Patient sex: F
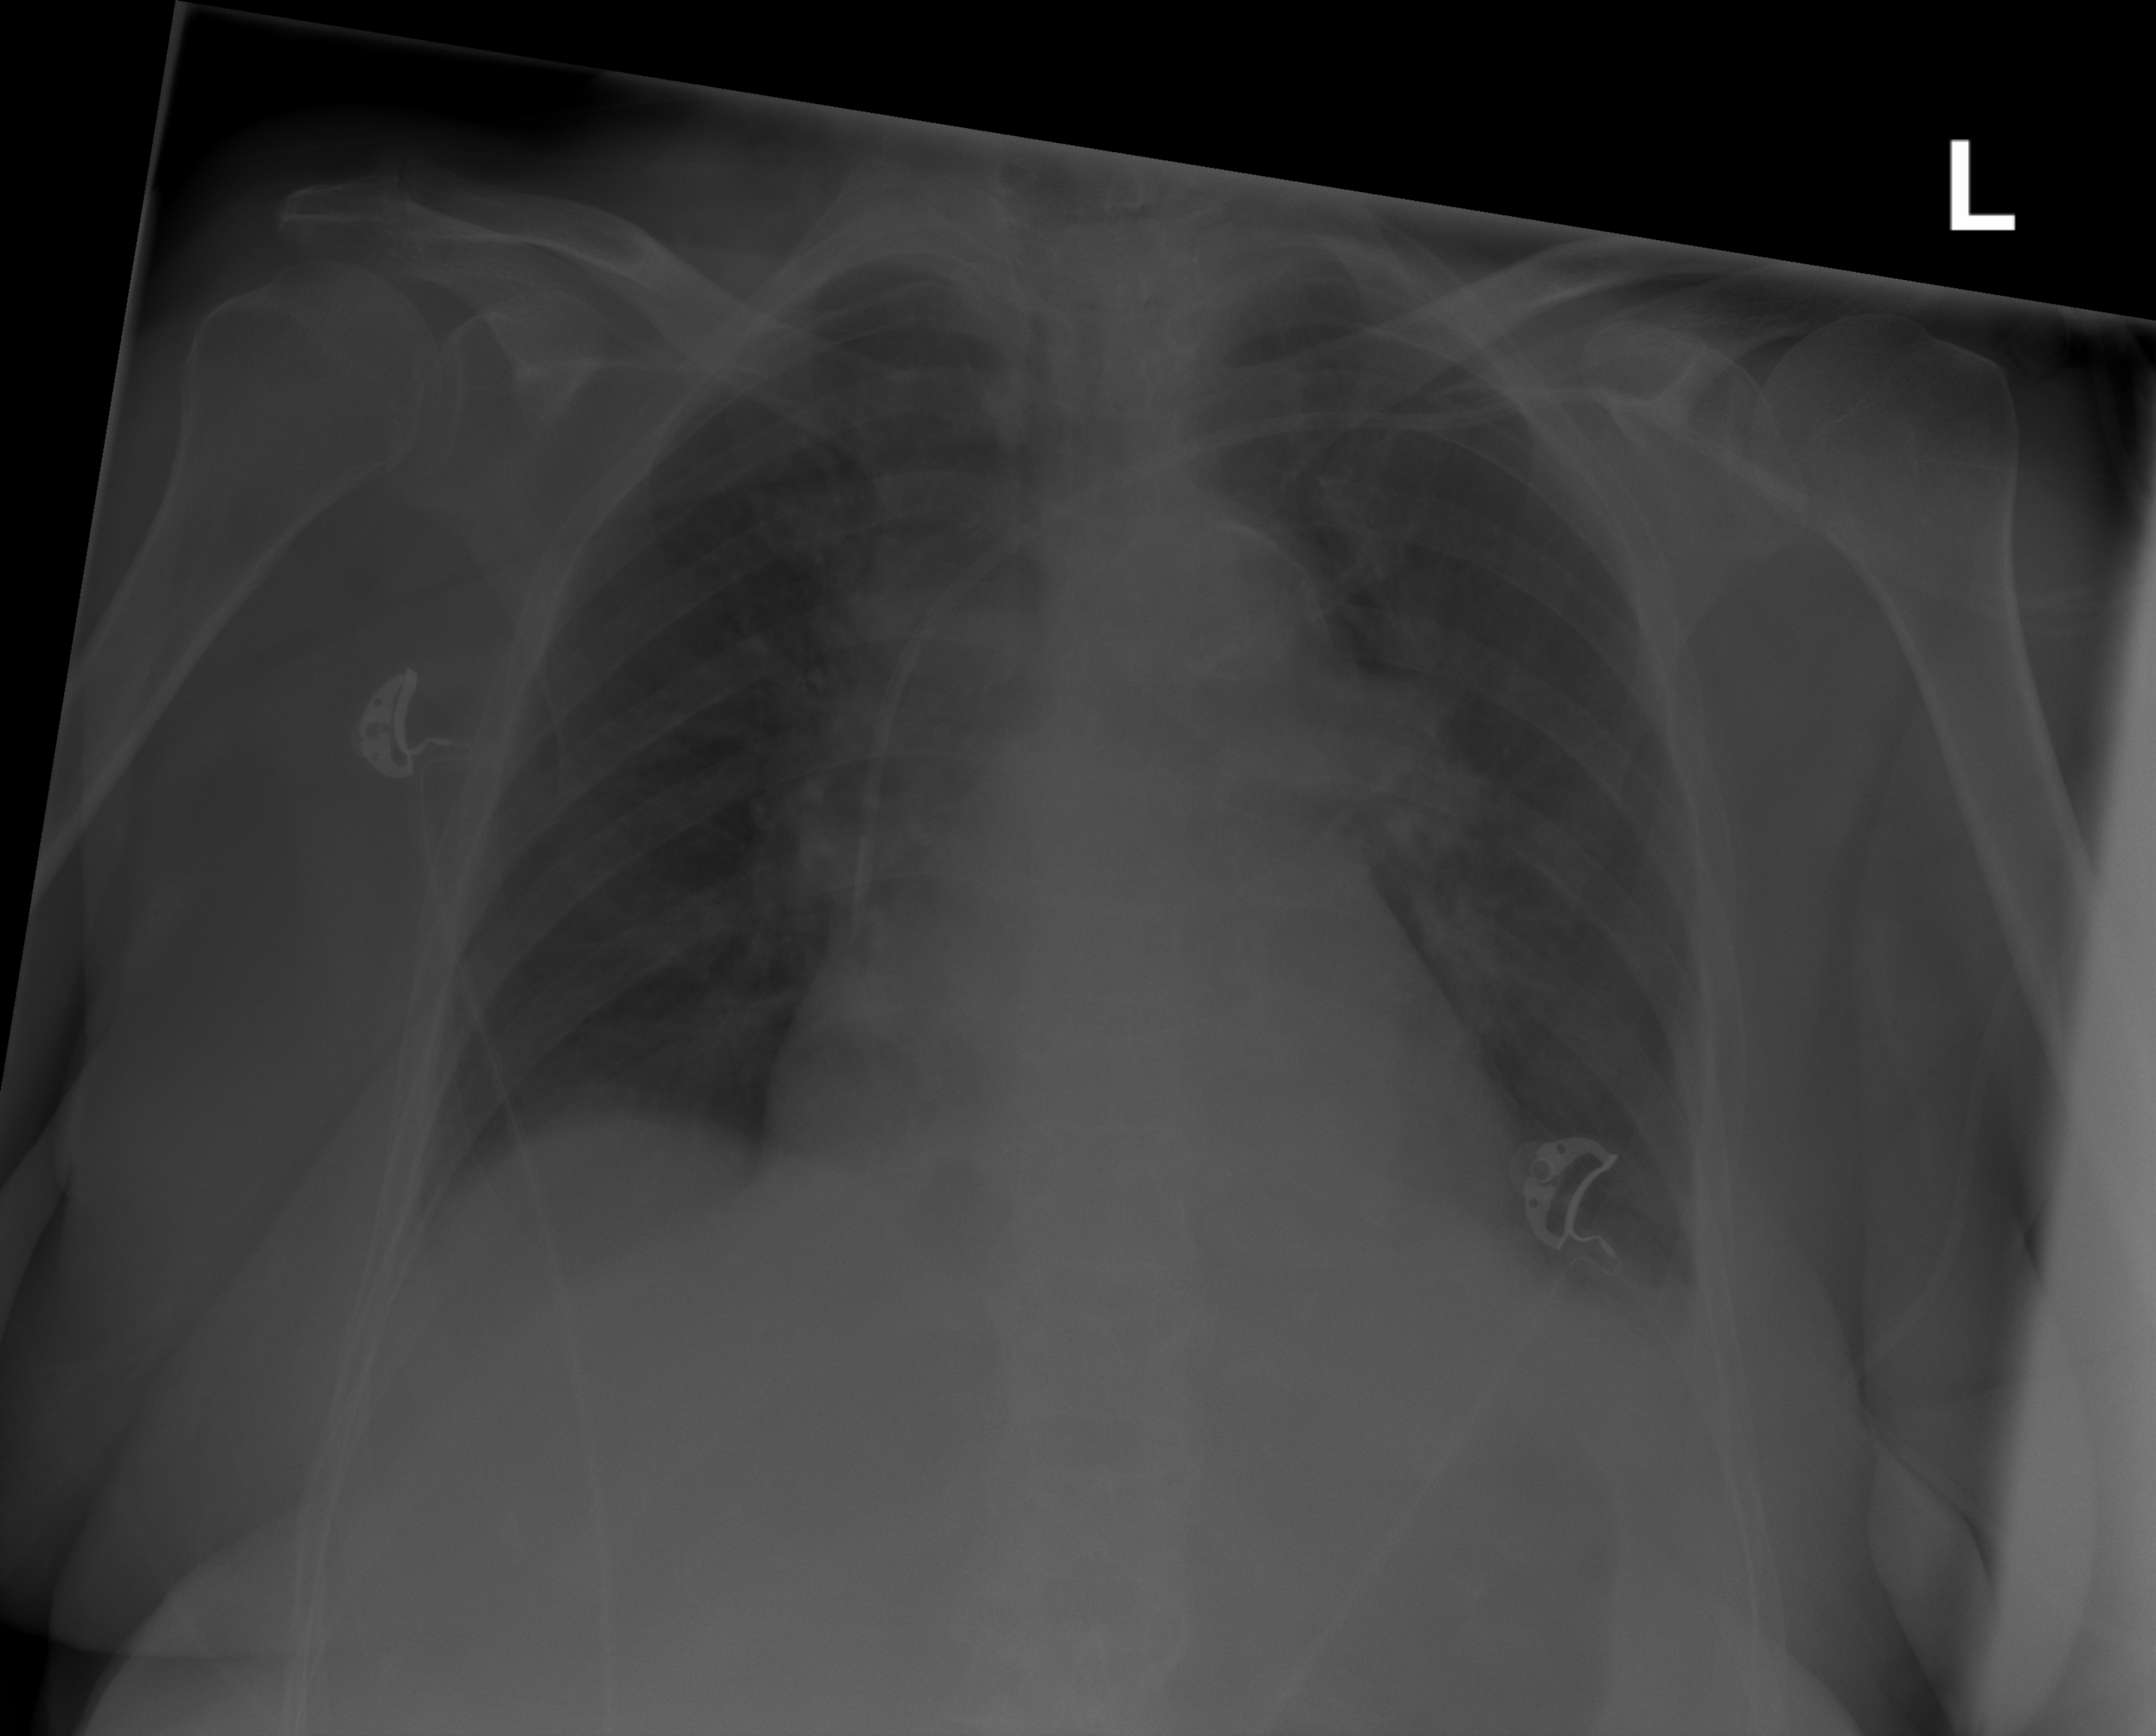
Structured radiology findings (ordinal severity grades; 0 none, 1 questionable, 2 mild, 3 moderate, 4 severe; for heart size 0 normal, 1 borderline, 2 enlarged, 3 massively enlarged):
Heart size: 0
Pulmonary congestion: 0
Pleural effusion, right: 0
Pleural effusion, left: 2
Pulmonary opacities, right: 0
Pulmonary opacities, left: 0
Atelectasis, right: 0
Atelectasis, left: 0